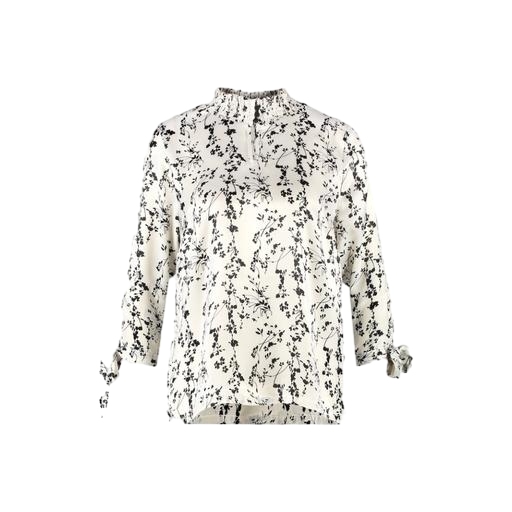
white floral-print blouse, white and black floral blouse, white printed shirt, white background